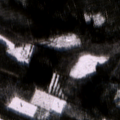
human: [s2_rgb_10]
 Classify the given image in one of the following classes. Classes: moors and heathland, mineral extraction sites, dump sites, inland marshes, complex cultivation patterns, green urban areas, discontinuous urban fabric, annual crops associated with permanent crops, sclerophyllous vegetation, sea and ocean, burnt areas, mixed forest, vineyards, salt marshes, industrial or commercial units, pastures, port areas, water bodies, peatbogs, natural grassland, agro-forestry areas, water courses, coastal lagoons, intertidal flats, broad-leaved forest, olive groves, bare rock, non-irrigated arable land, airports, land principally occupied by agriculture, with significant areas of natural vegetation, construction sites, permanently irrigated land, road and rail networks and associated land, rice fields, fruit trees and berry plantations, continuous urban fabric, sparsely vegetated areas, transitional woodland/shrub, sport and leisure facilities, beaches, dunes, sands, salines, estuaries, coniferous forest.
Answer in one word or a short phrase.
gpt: coniferous forest, mixed forest